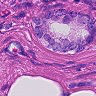
Metastatic tissue present: yes